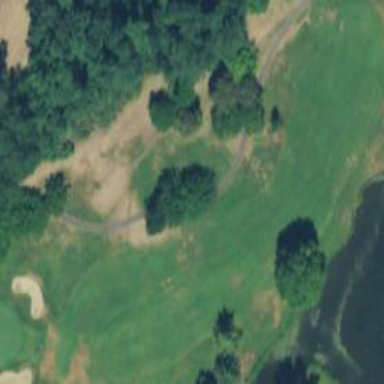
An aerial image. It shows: Scenic golf fairway.